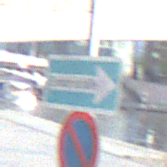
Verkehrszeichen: EinbahnstrasseRechtsweisend
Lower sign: EingeschraenktesHalteverbot
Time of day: MorningAfternoon
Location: Outdoor (Urban)
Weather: PartlyCloudy
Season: NotSpecified
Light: Natural